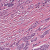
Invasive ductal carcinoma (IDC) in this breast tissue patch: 1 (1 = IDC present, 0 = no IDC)